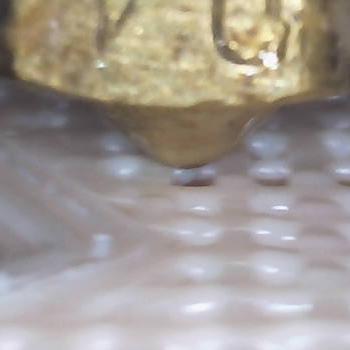
Flow rate: 168%